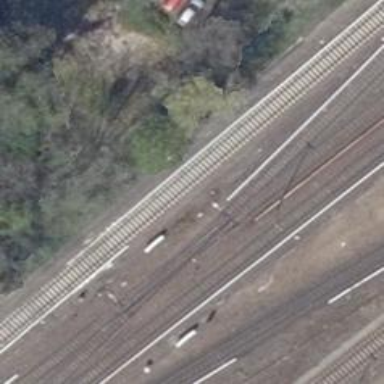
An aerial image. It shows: Light rail electrified with bottom rail electrification.